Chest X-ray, PA view. Patient: 64 years old, sex F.
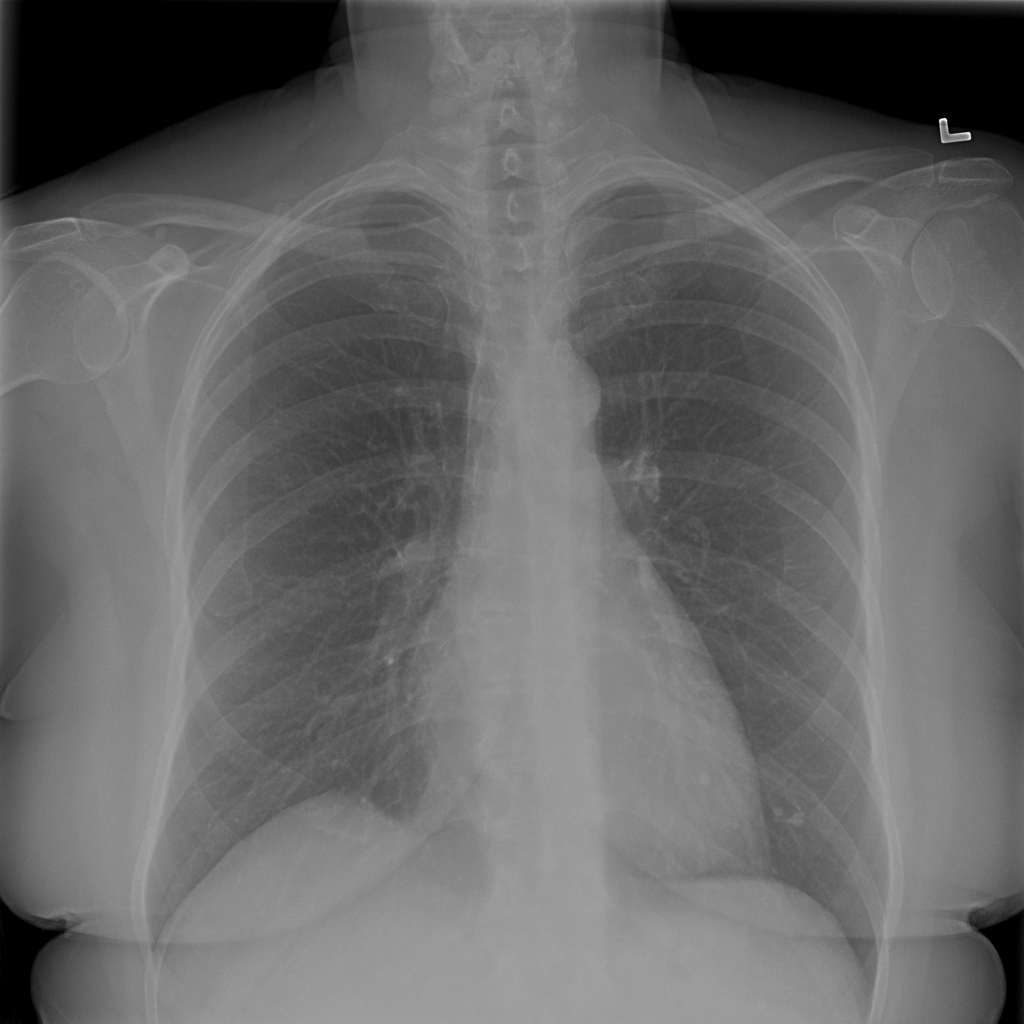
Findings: No Finding